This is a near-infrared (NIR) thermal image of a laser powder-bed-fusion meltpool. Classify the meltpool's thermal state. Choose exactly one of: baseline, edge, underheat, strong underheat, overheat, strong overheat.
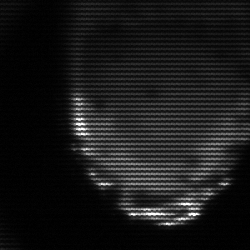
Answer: edge